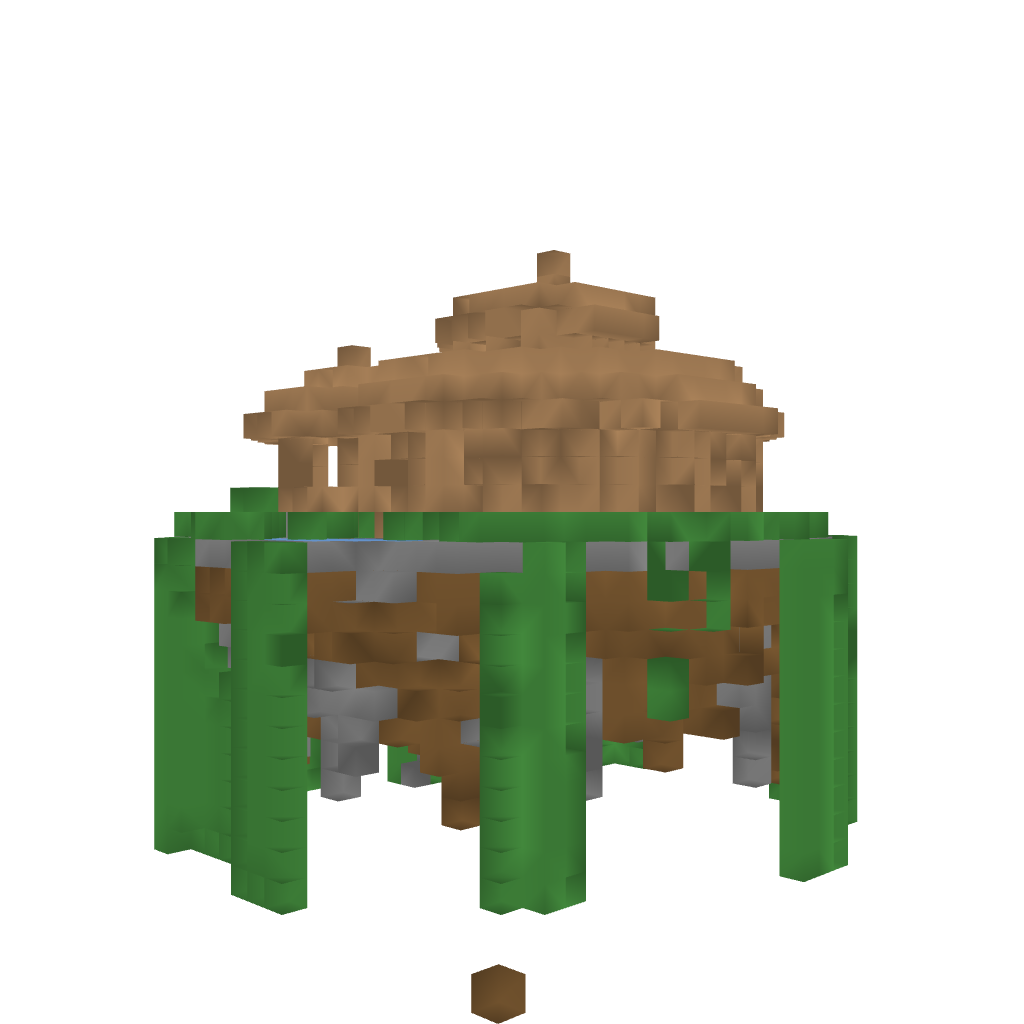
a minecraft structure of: Floating Island Jungle House good quality